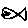
Label: fish